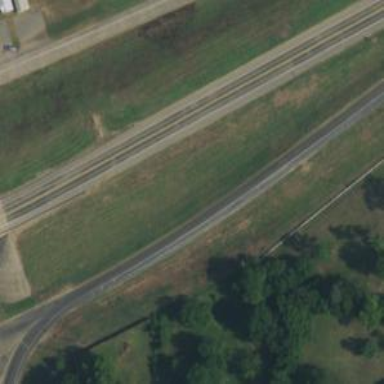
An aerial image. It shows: Trunk link highway.